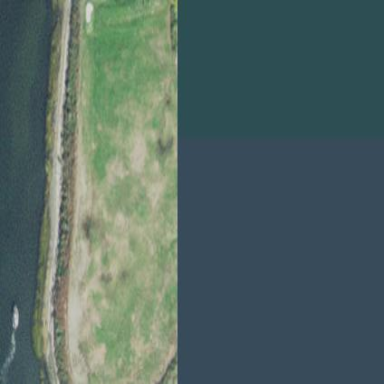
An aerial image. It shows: Grassy area designated for driving range golf.